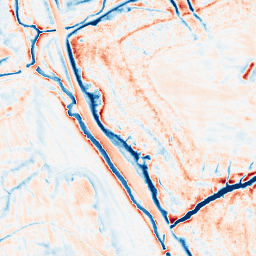
Category: edge_preserving
Decomposition family: anisotropic_diffusion
Decomposition parameters: iterations: 50
kappa: 50
gamma: 0.15
Upsampling method: sinc_hamming
Upsampling parameters: scale: 4
kernel_size: 16
Upsampling scale: 4